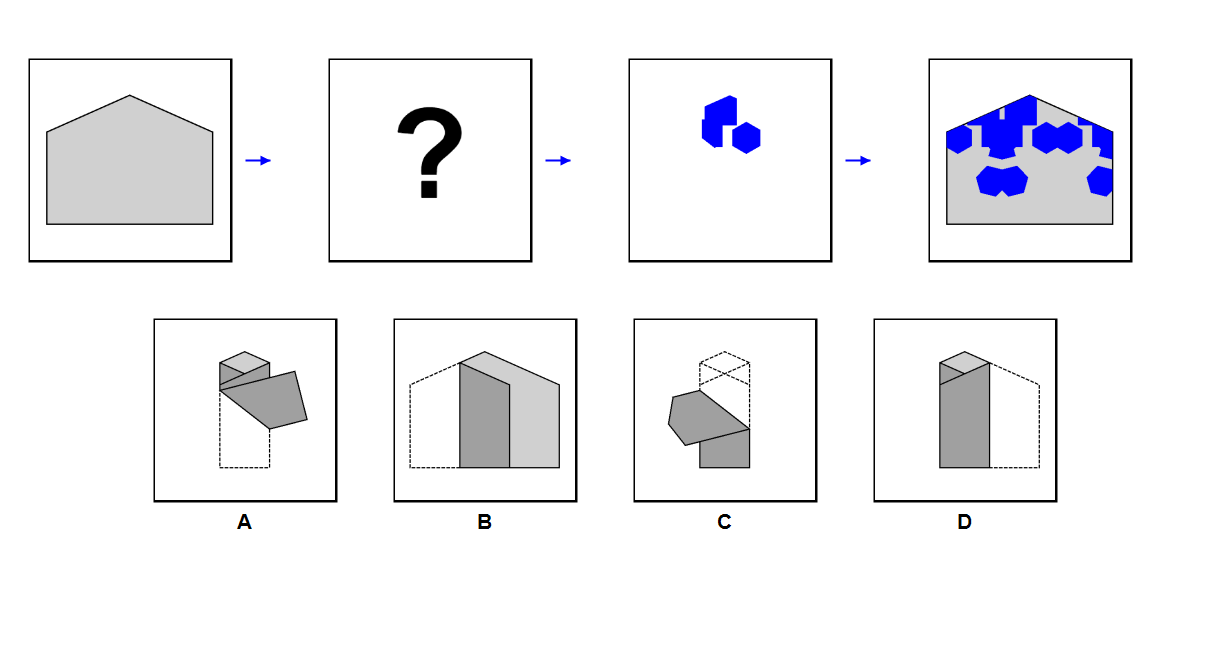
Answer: C